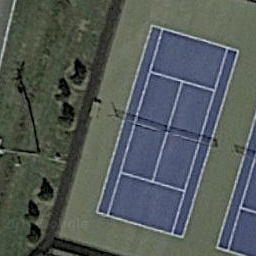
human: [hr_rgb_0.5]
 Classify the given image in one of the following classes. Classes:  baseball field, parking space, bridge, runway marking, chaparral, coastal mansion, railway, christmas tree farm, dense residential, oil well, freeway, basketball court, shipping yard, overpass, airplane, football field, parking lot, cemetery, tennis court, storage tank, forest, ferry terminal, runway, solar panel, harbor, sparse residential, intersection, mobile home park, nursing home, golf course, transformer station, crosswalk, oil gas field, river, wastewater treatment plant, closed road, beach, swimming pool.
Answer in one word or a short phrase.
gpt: tennis court